Aerial crown-view tile of a tropical tree (Barro Colorado Island, Panama), acquired 20241216:
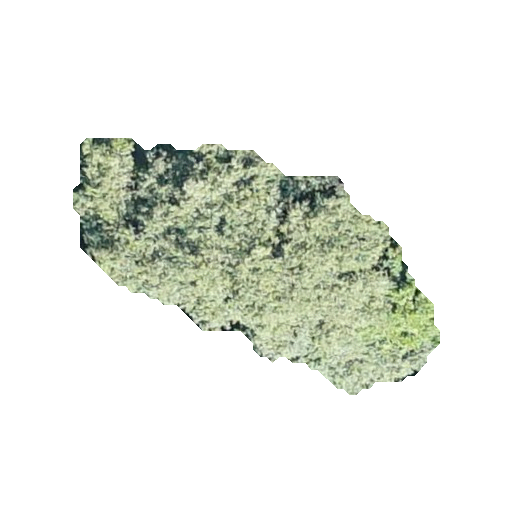
Species: Apeiba tibourbou
GBIF accepted scientific name: Apeiba tibourbou
Crown area: 82.457 m²